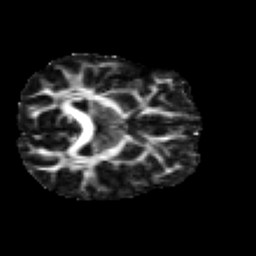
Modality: FA
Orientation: axial
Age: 25
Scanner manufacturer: siemens
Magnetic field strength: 3 T
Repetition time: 2.2 s
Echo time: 0.084 s